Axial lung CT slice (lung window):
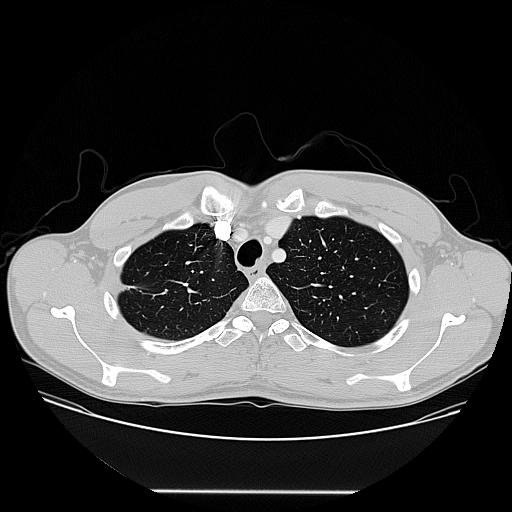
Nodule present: no